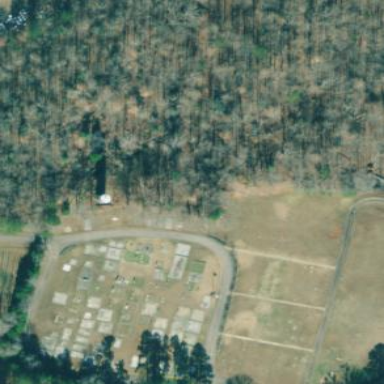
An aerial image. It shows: Cemetery.